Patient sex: F
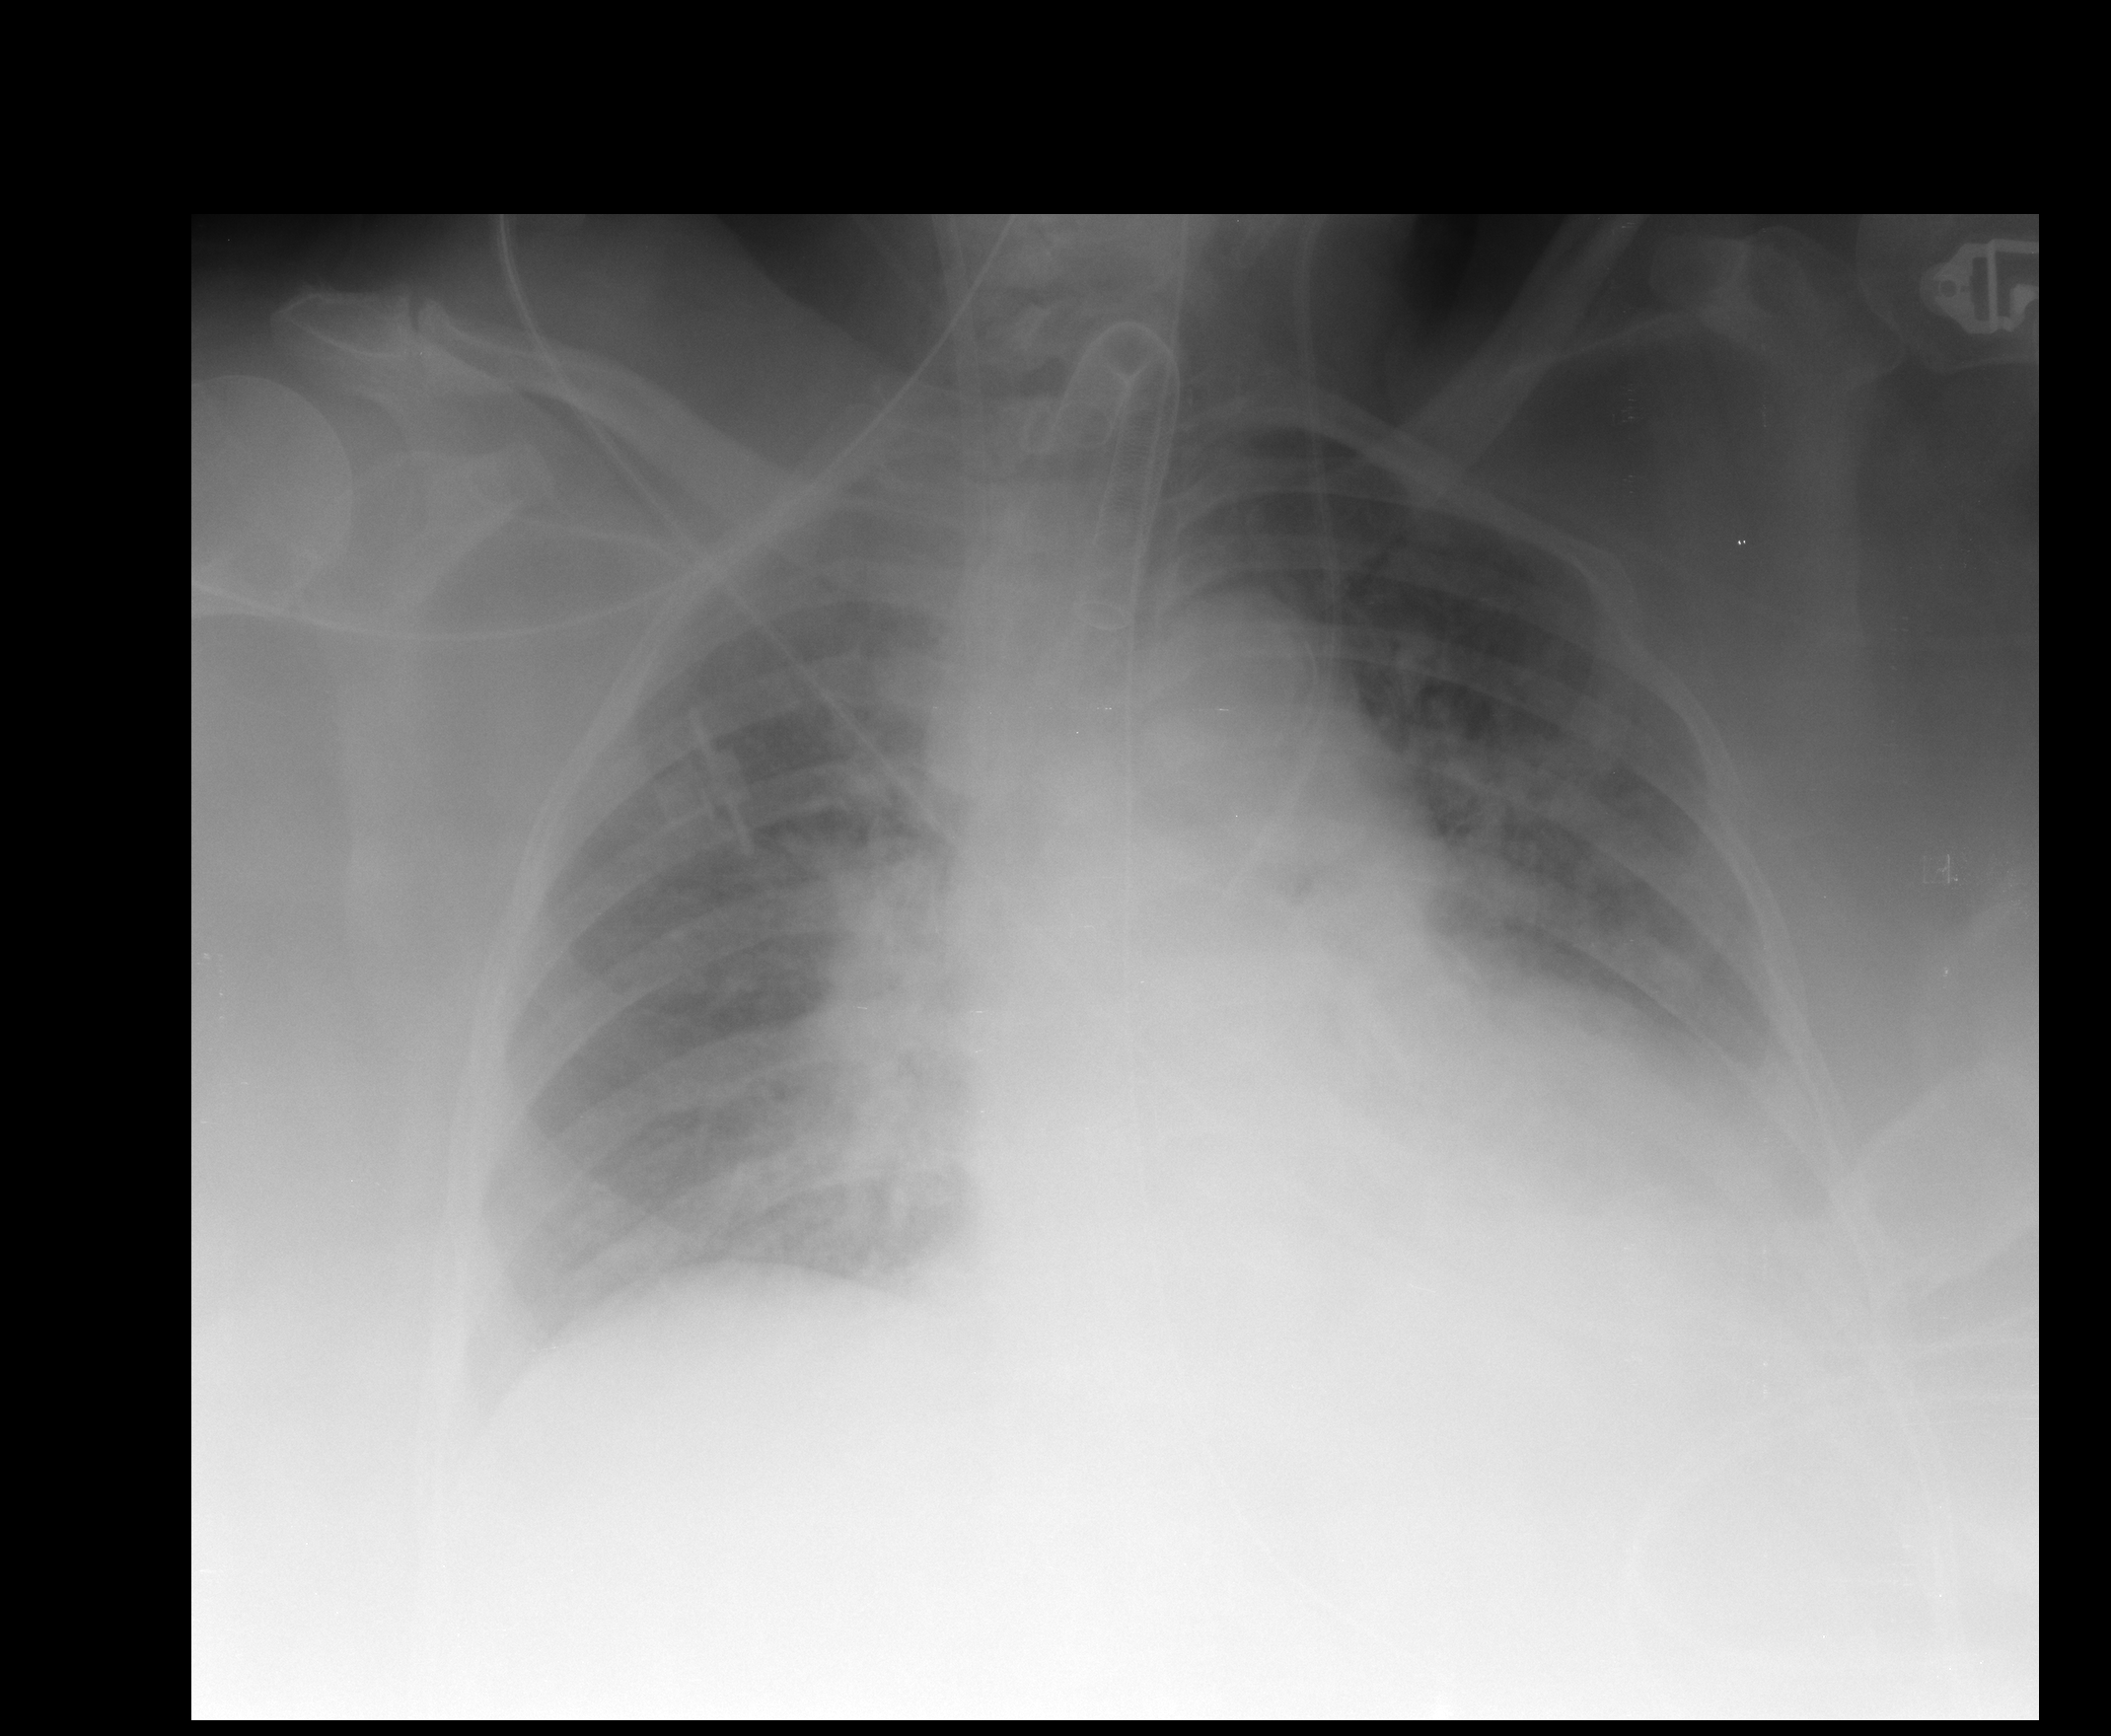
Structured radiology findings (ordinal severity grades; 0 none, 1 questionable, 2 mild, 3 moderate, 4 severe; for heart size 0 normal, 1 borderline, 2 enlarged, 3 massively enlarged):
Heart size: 2
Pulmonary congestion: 2
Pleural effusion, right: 0
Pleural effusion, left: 2
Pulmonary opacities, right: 2
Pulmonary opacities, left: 2
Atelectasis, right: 2
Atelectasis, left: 2